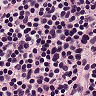
Metastatic tissue present: no